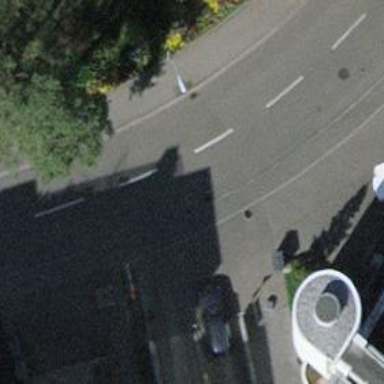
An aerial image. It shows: Unmarked crossing with traffic calming table on the road.